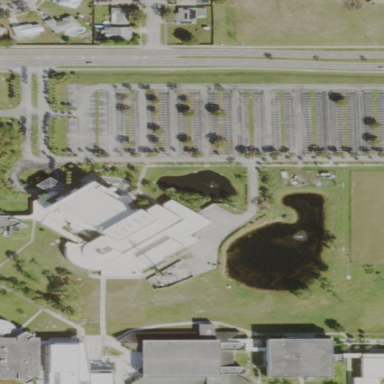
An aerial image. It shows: Theater building.